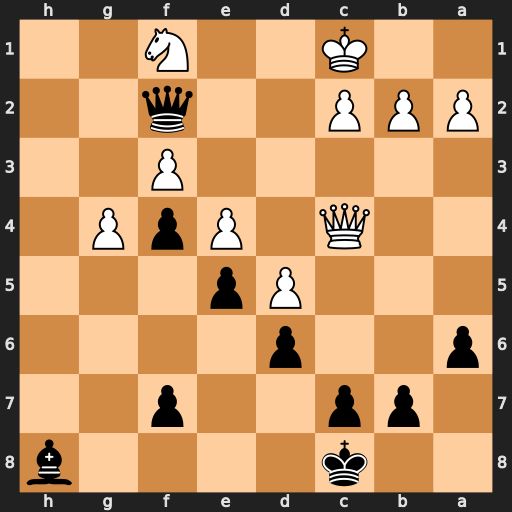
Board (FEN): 2k4b/1pp2p2/p2p4/3Pp3/2Q1PpP1/5P2/PPP2q2/2K2N2
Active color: b
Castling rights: -
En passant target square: -
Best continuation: Qe1#